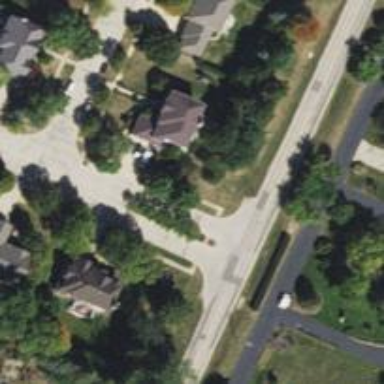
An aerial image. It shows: Unmarked road crossing.